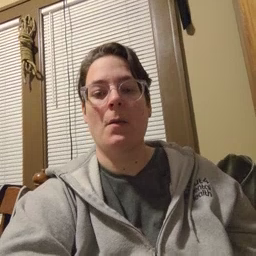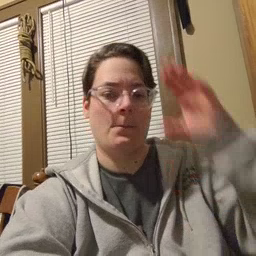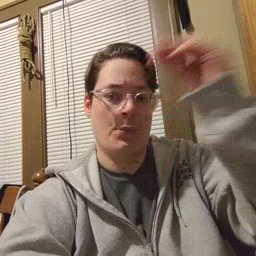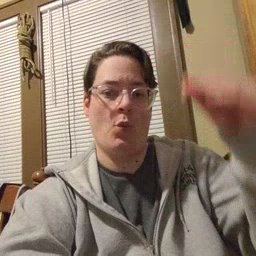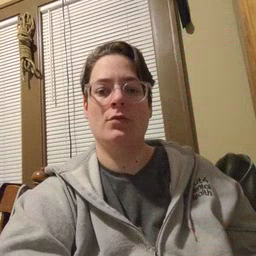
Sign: boy